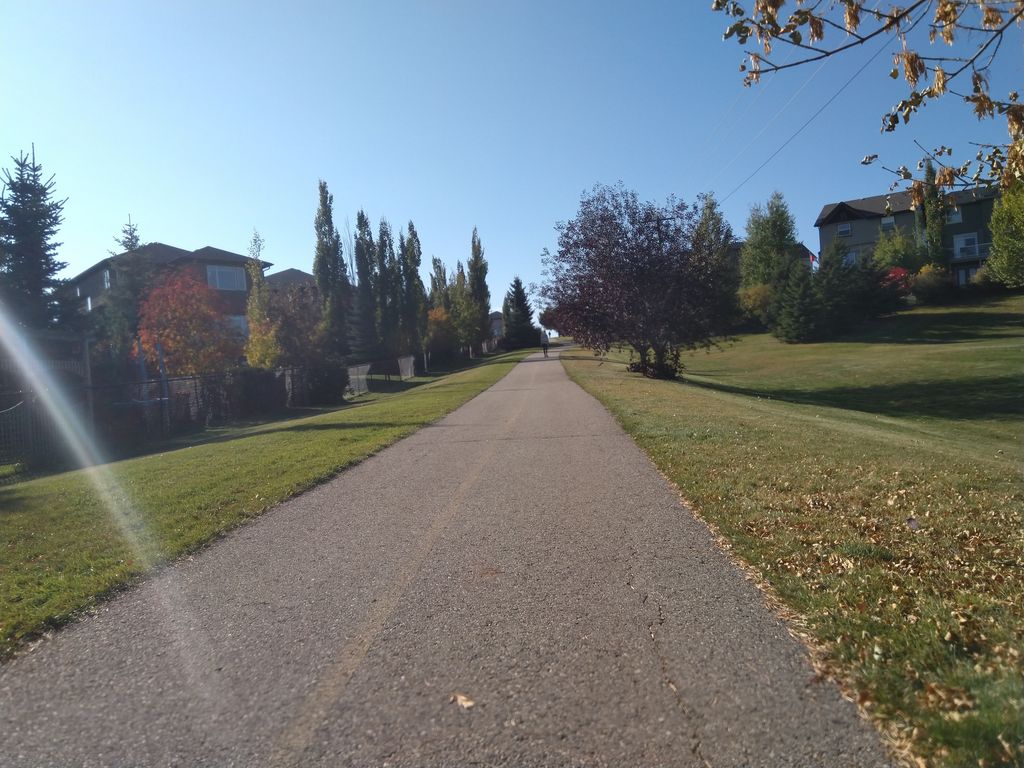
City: calgary